Question: I have a GridPane with buttons inside of a ScrollPane. When the needed number of buttons is not enough to fill the ScrollPane's maximum size, it looks like the image below. I need to set this blank spot to the background color of the Pane that contains it.

I tried to set the grid's background color to the same colour of the background pane which contains it, but it just colour the lines with buttons. If I try to set the opacity of the ScrollPane to 0, it sets the opacity of the buttons too, so I can't see anything, even if I set the opacity of the buttons after that.
How could I do this??
'''
.
.
.
GridPane grid = new GridPane();
int i=0;
for (int r = 0; r <= new Double(this.buttons.size()/BUTTONS_LINE).intValue(); r++) {
for (int c = 0; c < BUTTONS_LINE; c++) {
if(i < this.buttons.size()){
grid.add(this.buttons.get(i), c, r);
i++;
}else{
break;
}
}
}
ScrollPane spane = new ScrollPane(grid);
grid.getStyleClass().add("grid");
grid.setPrefWidth(0.2*Screen.getMainScreen().getWidth());
spane.getStyleClass().add("scrollPane");
/*spane.setOpacity(0);
grid.setOpacity(1);
for(int j=0; j<grid.getChildren().size();j++){
grid.getChildren().get(j).setOpacity(1);
}*///When I try this, buttons aren't visible neither
spane.setMaxSize(0.2*Screen.getMainScreen().getWidth(), 0.2*Screen.getMainScreen().getHeight() );
.
.
.
'''
And the css:
'''
.scrollPane{
-fx-background-color: #afafaf;
-fx-control-inner-background: #afafaf;
}
.grid{
-fx-background-color:#afafaf;
}
'''
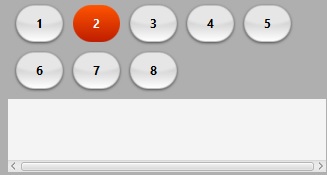
Answer: This is happening because what you are seeing is actually the 'view-port' of the scrollpane. You need to apply the background color to the view-port.
'''
.scrollPane > .viewport {
-fx-background-color: #afafaf;
}
'''